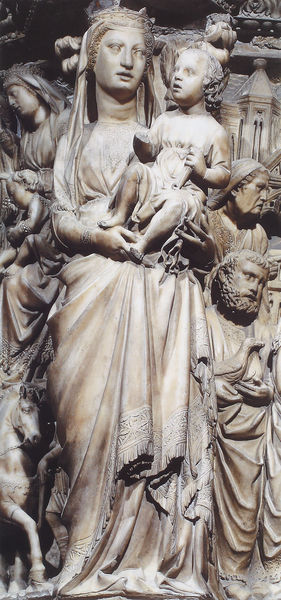
Titel: Kanzel des Doms in Siena
Künstler: Niccolò Pisano
Standort: Siena, Dom (EU - I - Toskana)
Schlagwörter: menschen, ausschnitt, frau, kleid, männer, nase, schleier, tiere, bart, arm, falten, stein, gewand, kind, krone, locken, pferd, statue, church, crown, men, people, religious, robes, white, women, black, dress, face, figures, nose, woman, brown, faltenwurf, schaf, hand, jesus, greek, man, roman, stone, building, head, child, drapé, heilige, maria, madonna, black and white, schaaf, mother, mouth, beard, saint, couronne, faces, photo, sculpture, virgin, marble, pierre, city, arms, clothes, enfant, marie, vierge, temple, jesuskind, italian, fountain, art, eglise, religion, cloth, horse, god, christ, figure, tiara, baby, bronze, christian, relief, mary, christianity, fresque, saints, son, standing, body, photograph, veil, greece, halo, ertragen, nativité, catholic, christus, infant, foule, jesus christ, holding, kind auf arm, blessed, drapés, baby jesus, vierge marie, relgion, aart, glauben religion kunst kultur mutter kind menschen, sophocles, adorateurs, rennissaunse, christrobes